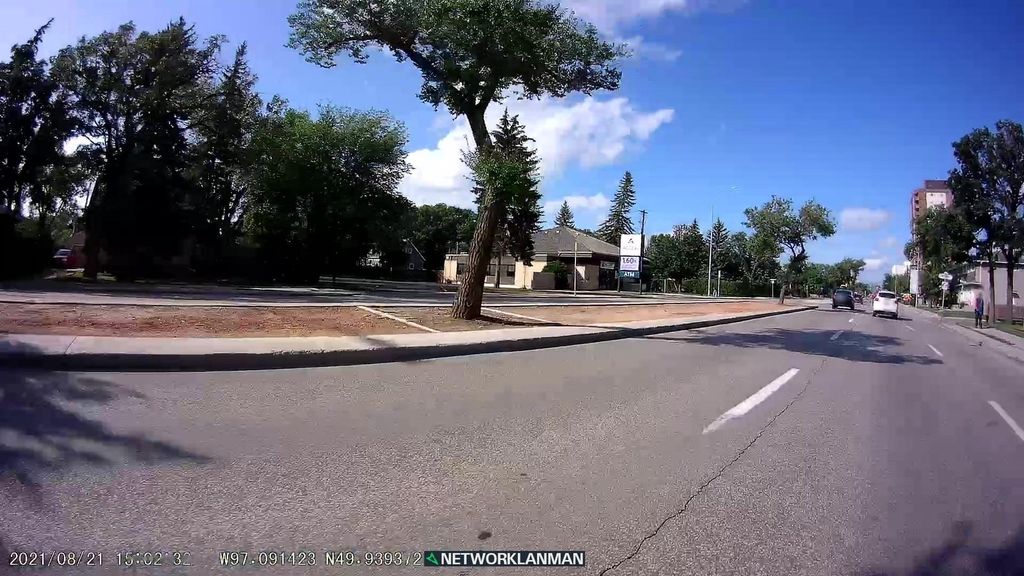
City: winnipeg